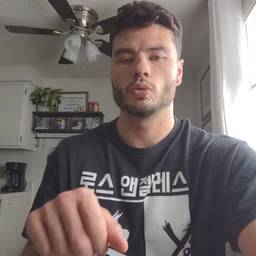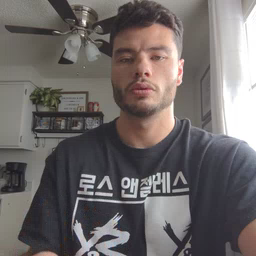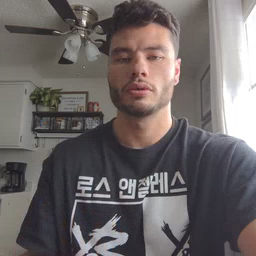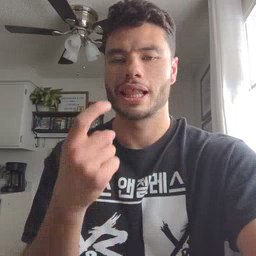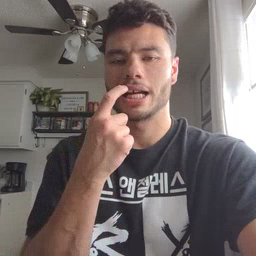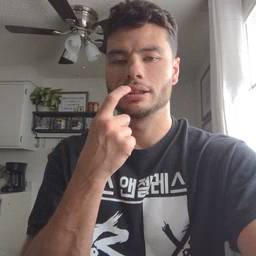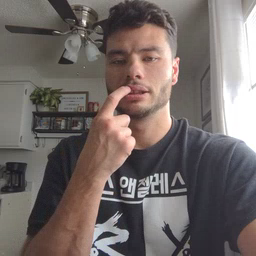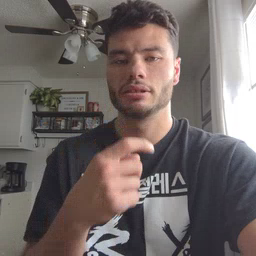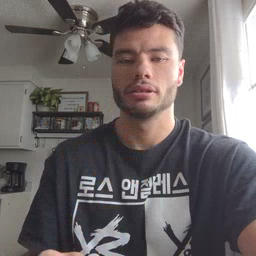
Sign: glasswindow